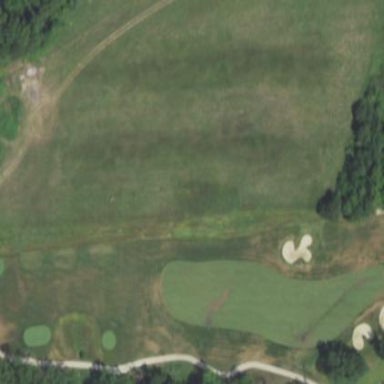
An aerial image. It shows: Rough area on grassy golf course.